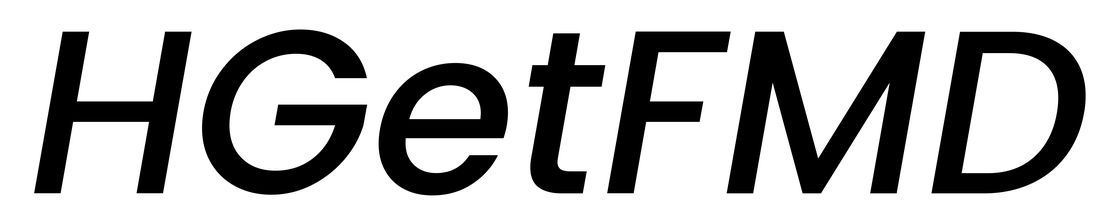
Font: Poppins-MediumItalic